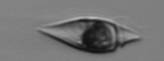
Label: Amphidinium